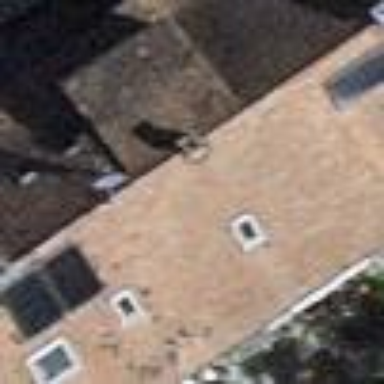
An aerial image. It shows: Terrace building.